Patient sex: F
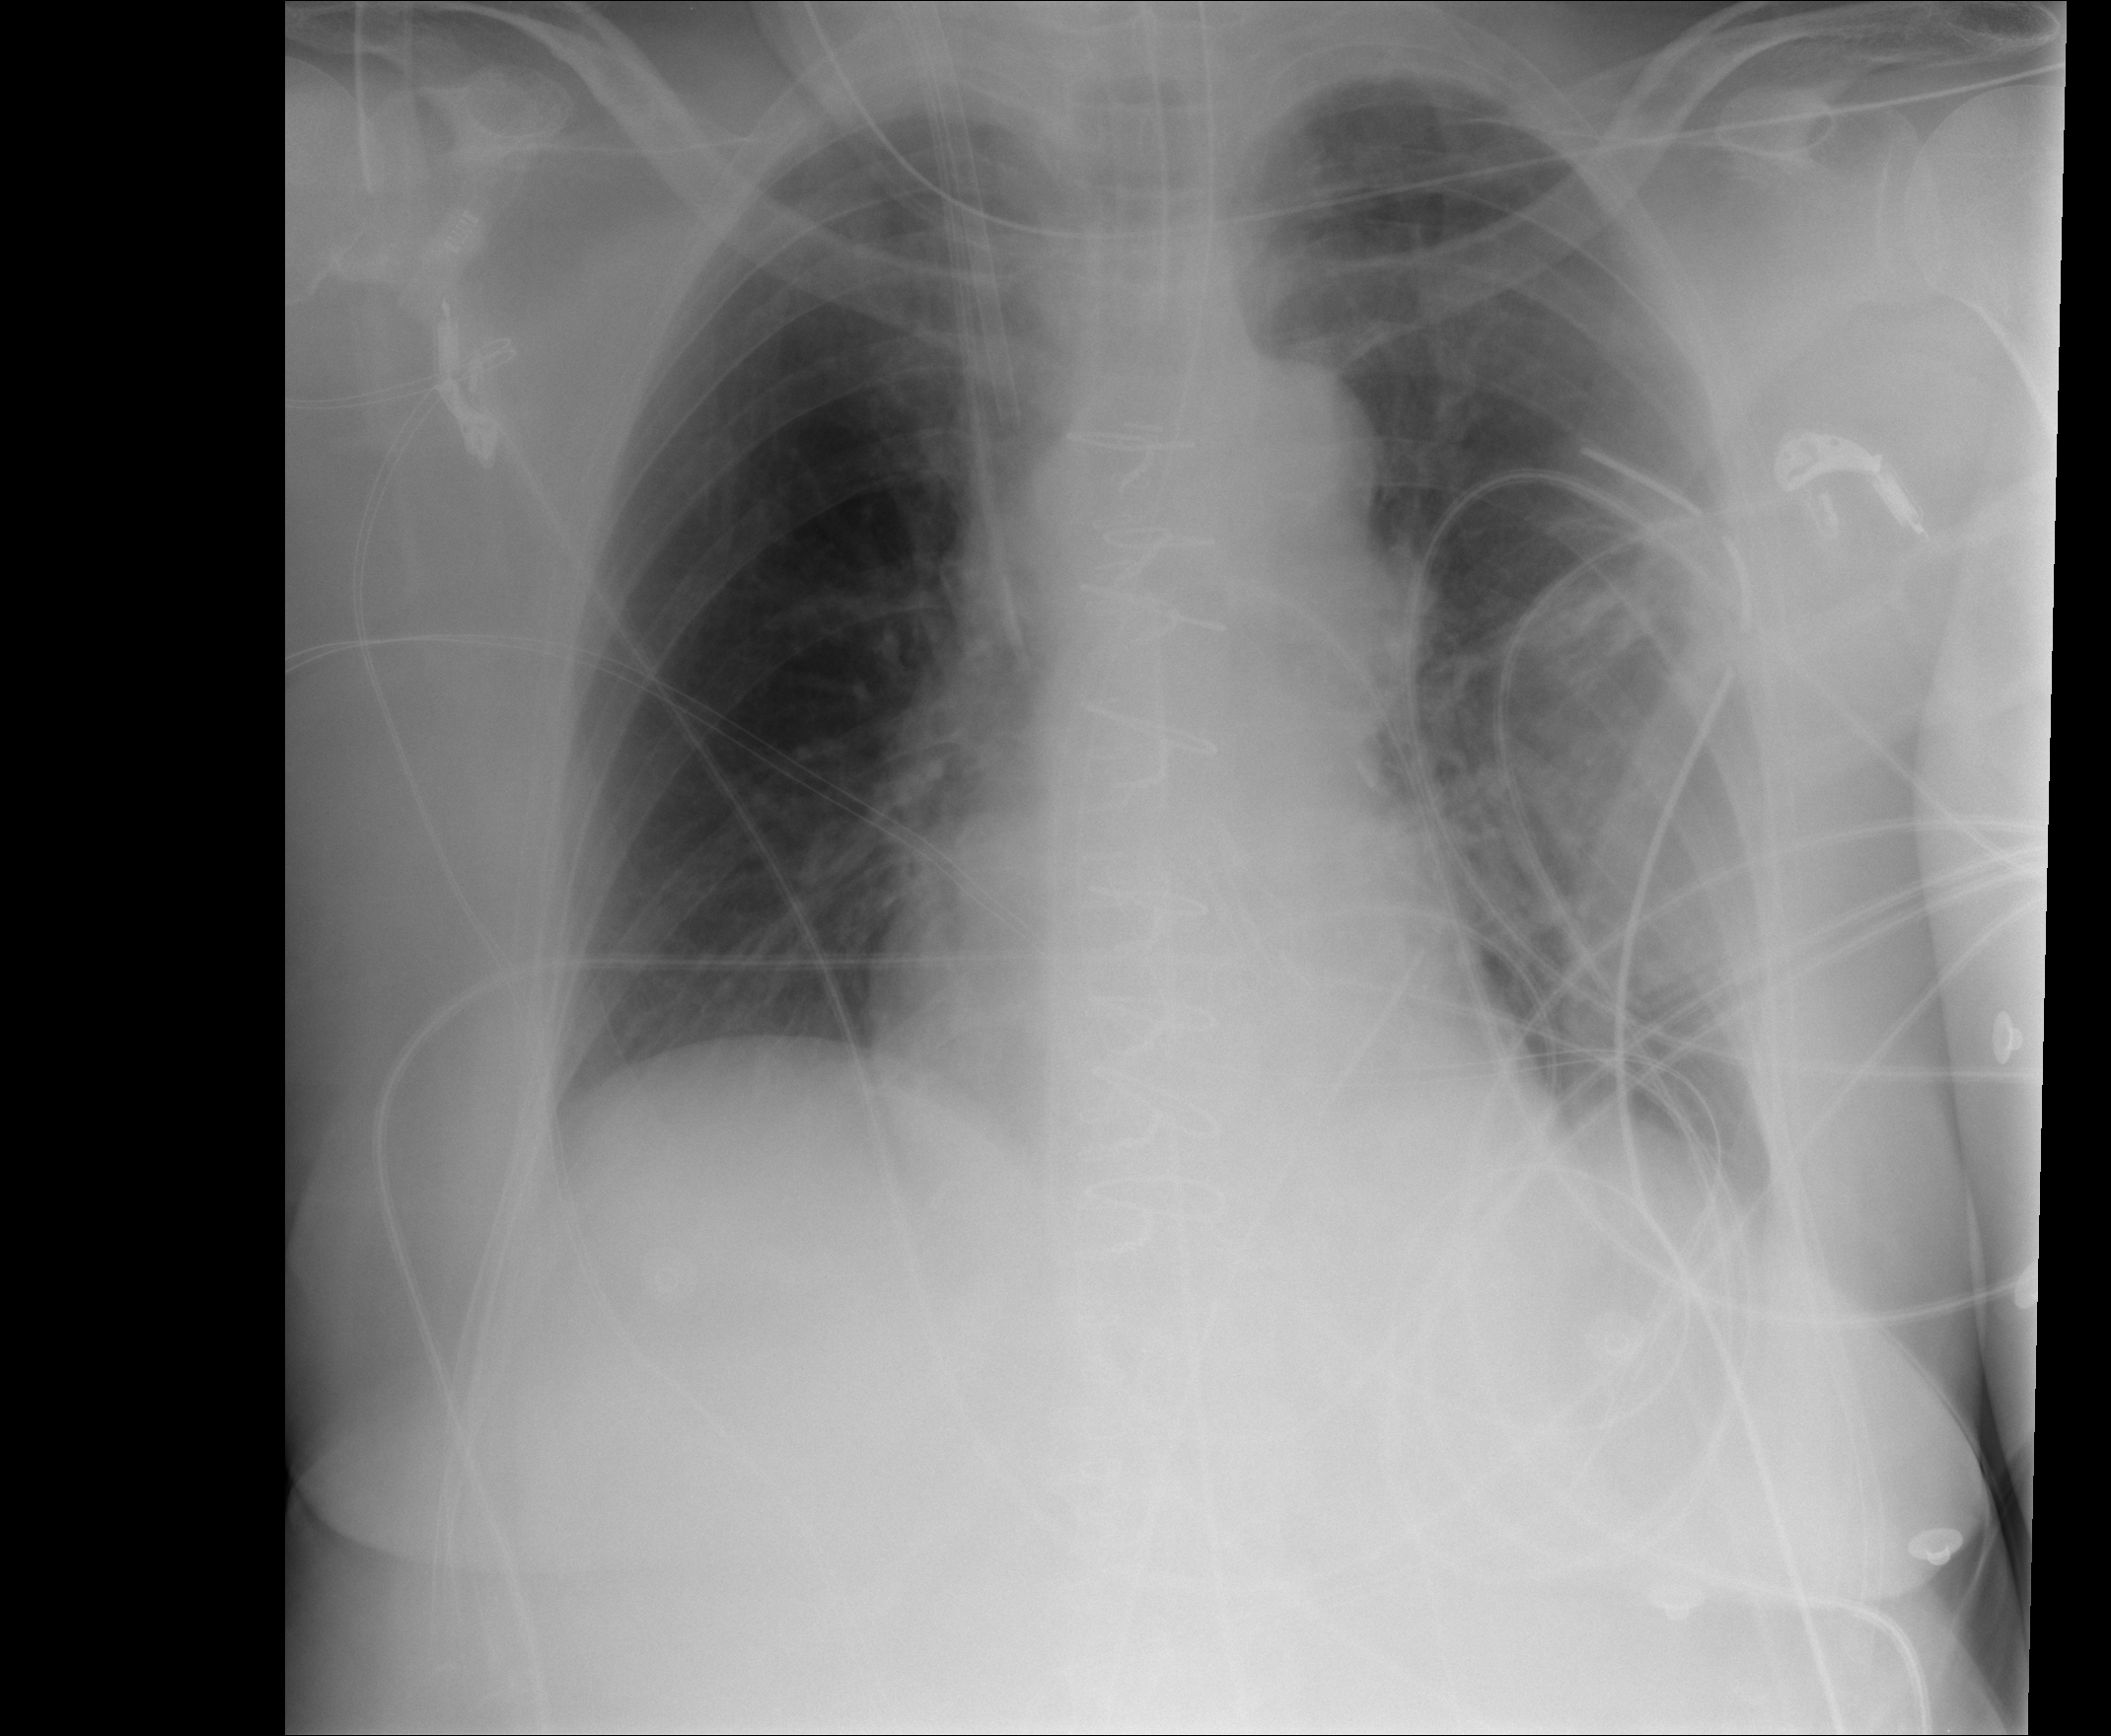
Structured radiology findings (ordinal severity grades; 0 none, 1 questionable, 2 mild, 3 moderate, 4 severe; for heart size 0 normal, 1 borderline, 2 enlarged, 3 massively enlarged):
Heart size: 0
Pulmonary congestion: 0
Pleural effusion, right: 0
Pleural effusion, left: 1
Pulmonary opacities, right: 0
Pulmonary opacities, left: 0
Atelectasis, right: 0
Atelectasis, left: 0